Question: first of all, thanks for reading. Furthermore, i need your help!
By the way, im using Newtonsoft.Json;

How can i add a string to this:
> obj.namedTypes.Menu.fields.< string > = new ExpandoObject();
So i have this code at the moment:
'''
internal class Program
{
private static void Main(string[] args)
{
Regex reg = new Regex(":addSubMenu\((?<Description>.+),<URL>; //Regular expression for finding the id and description i want.
dynamic obj = new ExpandoObject();
obj.global = new ExpandoObject();
obj.global.type = "table";
obj.global.fields = new ExpandoObject();
obj.global.fields.scriptConfig = new ExpandoObject();
obj.global.fields.scriptConfig.type = "function";
obj.global.fields.scriptConfig.args = new string[] {};
obj.global.fields.scriptConfig.description = "a simple description";
obj.global.fields.scriptConfig.returnTypes = new List<ExpandoObject>();
dynamic arguments = new ExpandoObject();
arguments.type = "ref";
arguments.name = "Menu";
obj.global.fields.scriptConfig.returnTypes.Add(arguments);
obj.namedTypes = new ExpandoObject();
obj.namedTypes.Menu = new ExpandoObject();
obj.namedTypes.Menu.type = "table";
obj.namedTypes.Menu.fields = new ExpandoObject();
Console.WriteLine(JsonConvert.SerializeObject(obj, Formatting.Indented));
MatchCollection matches = reg.Matches(File.ReadAllText("test.txt"));
string description;
string value;
foreach (Match m in matches)
{
description = m.Groups["Description"].ToString();
value = m.Groups["Identifier"].ToString();
/* I want to add the value as a object like this: ->
* obj.namedTypes.Menu.fields.<value> = new ExpandoObject();
* obj.namedTypes.Menu.fields.<value>.description = description;
*/
Console.WriteLine($"Description: {description}
Value: {value}");
}
Console.ReadLine();
}
'''
I want to add the value as a object like this: ->
'''
obj.namedTypes.Menu.fields.<value> = new ExpandoObject();
obj.namedTypes.Menu.fields.<value>.description = description;
'''
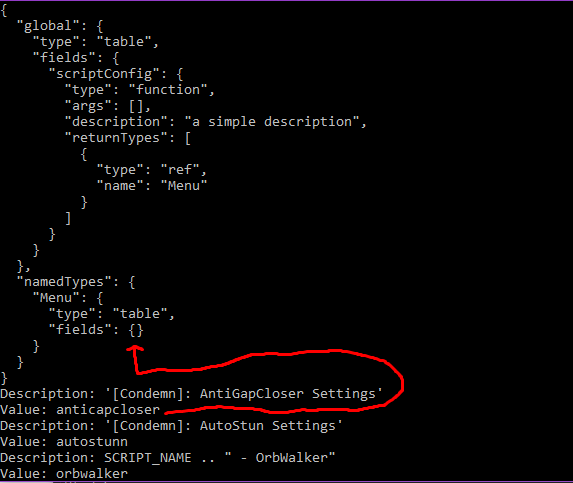
Answer: Try using Dictionary.
Your modified code would be -
'''
//Initialization of Dictonary
obj.namedTypes.Menu.fields = new Dictionary<string,string>();
//Reading from File and iteration on matches
MatchCollection matches = reg.Matches(File.ReadAllText("test.txt"));
string description;
string value;
foreach (Match m in matches)
{
description = m.Groups["Description"].ToString();
value = m.Groups["Identifier"].ToString();
obj.namedTypes.Menu.fields.Add(description , value);
}
//End: Serialize the Whole stuff
Console.WriteLine(JsonConvert.SerializeObject(obj, Formatting.Indented));
'''